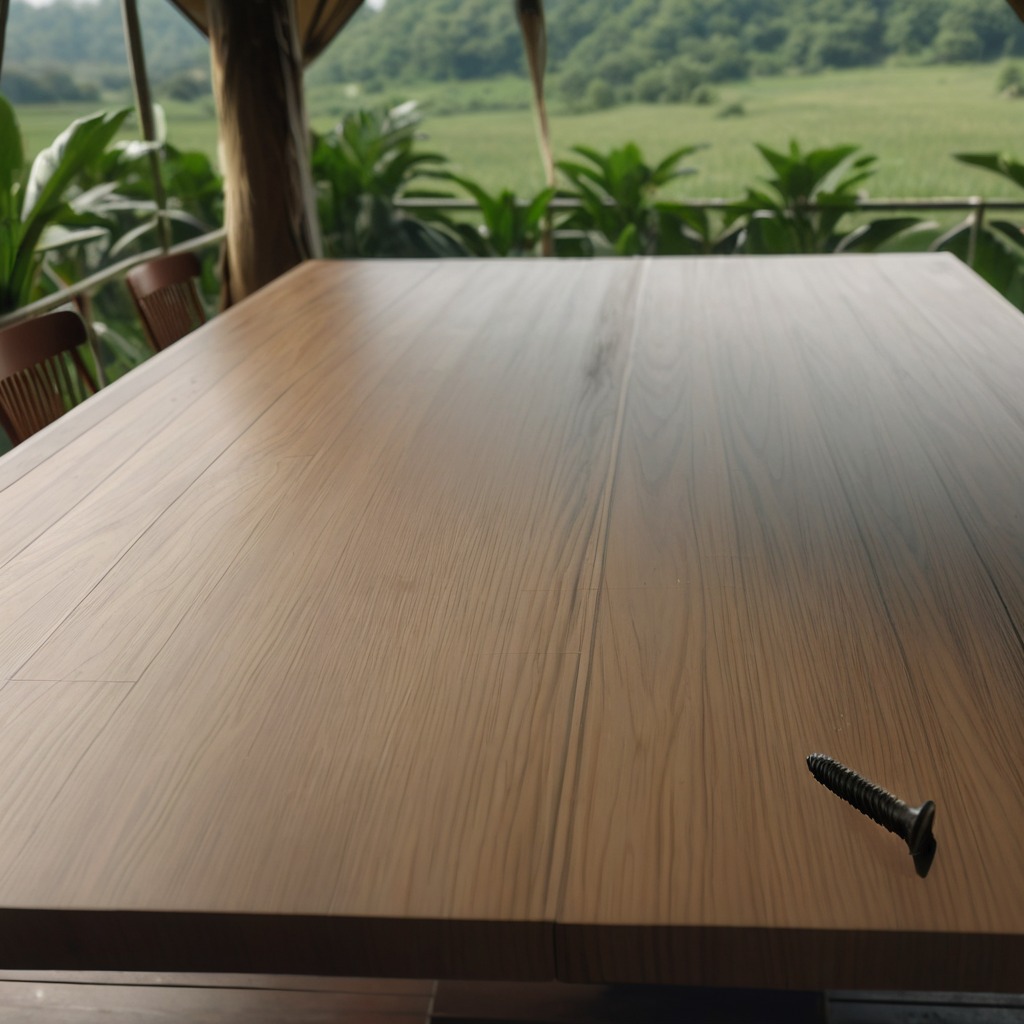
A metal screw is lying on a wooden table inside a jungle field workshop tent.